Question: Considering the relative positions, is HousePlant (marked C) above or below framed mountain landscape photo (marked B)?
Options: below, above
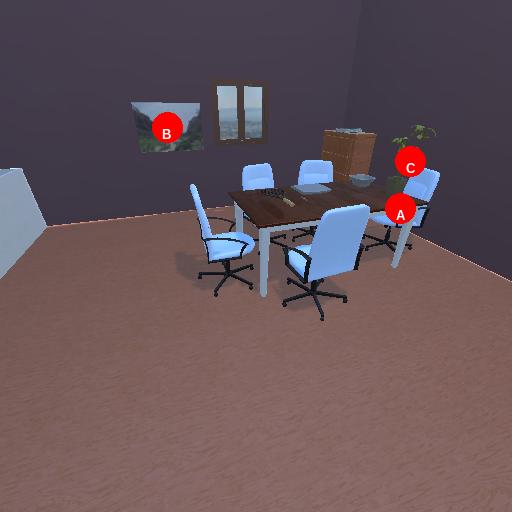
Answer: below